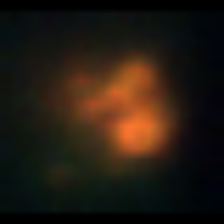
Taxon: Unknown_detritus
Group: Unknown